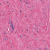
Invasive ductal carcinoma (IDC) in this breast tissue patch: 0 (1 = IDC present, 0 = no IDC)